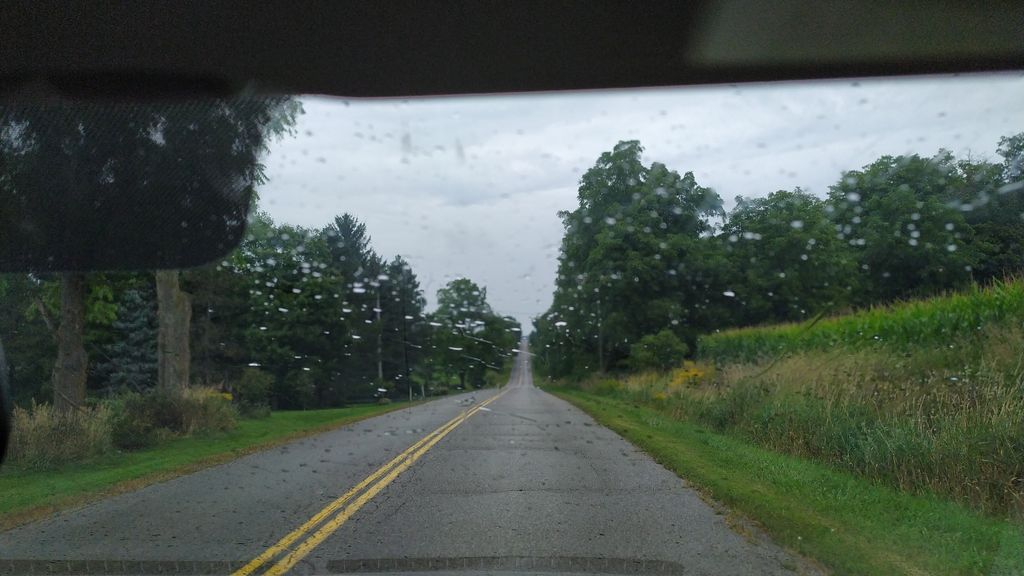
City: kitchener-waterloo